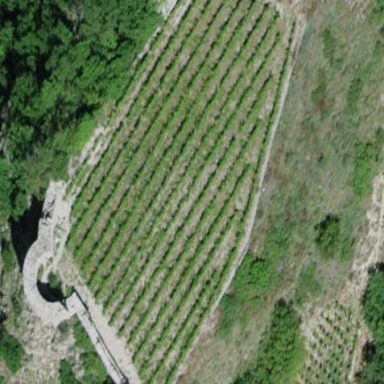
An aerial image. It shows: Vineyard growing grapes.